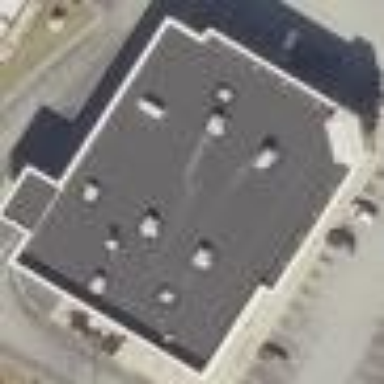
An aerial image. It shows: Pharmacy building providing healthcare services.